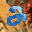
Label: 2